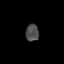
Tissue: skin
Cell type: Epithelial cells
Senescence score: 0.2357
Nuclear area (px): 218
Mean DAPI intensity: 76.642